九年级 · 解析几何
(8 分) 如图, 已知抛物线 $y=x^{2}+b x+c$ 经过 $A(-1,0) 、 B(3,0)$ 两点.

(1)求 $b, c$ 的值和顶点坐标;

(2)当 $0<x<3$ 时, 求 $y$ 的取值范围.

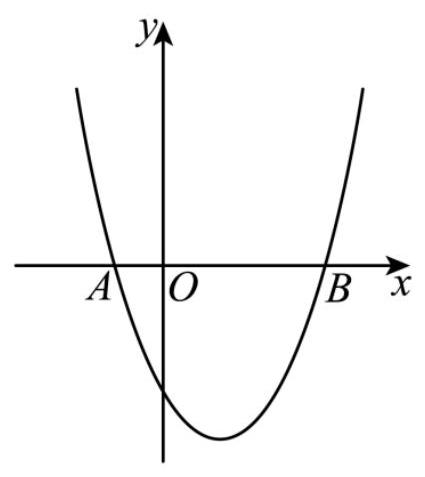
答案:  (1) $b=-2, c=-3$, 顶点坐标为 $(1,-4)$

(2) $-4 \leq y<0$

解析: (1) 将点 $A, B$ 代入计算可得 $b, c$ 的值, 从而可得抛物线的解析式, 再将解析式化成顶点式，据此可得顶点坐标;

（2）根据二次函数的增减性求解即可得.

【详解】(1) 解: 将点 $A(-1,0), B(3,0)$ 代入 $y=x^{2}+b x+c$ 得: $\left\{\begin{array}{l}1-b+c=0 \\ 9+3 b+c=0\end{array}\right.$,

解得 $\left\{\begin{array}{l}b=-2 \\ c=-3\end{array}\right.$,

则 $y=x^{2}-2 x-3=(x-1)^{2}-4$,

所以抛物线的顶点坐标为 $(1,-4)$.

（2）解: 由（1）可知, $y=x^{2}-2 x-3=(x-1)^{2}-4$,

则在 $0<x<3$ 内, 当 $0<x \leq 1$ 时, $y$ 随 $x$ 的增大而减小; 当 $1<x<3$ 时, $y$ 随 $x$ 的增大而增大，当 $x=0$ 时, $y=-3$; 当 $x=1$ 时, $y=-4$; 当 $x=3$ 时, $y=0$,所以 $y$ 的取值范围是 $-4 \leq y<0$.

【点睛】本题考查了二次函数的性质，熟练掌握二次函数的性质和待定系数法是解题关键.